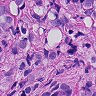
Metastatic tissue present: yes